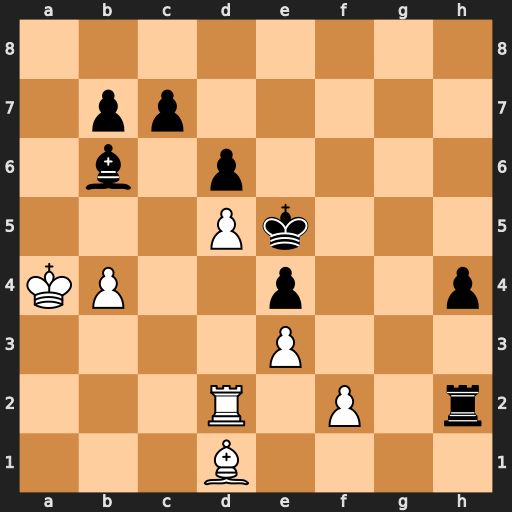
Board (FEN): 8/1pp5/1b1p4/3Pk3/KP2p2p/4P3/3R1P1r/3B4
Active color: w
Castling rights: -
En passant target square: -
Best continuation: f4+ exf3 Rxh2